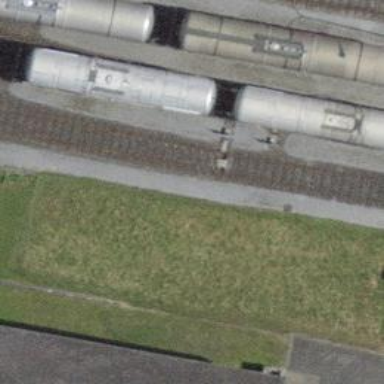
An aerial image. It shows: Railway switch.